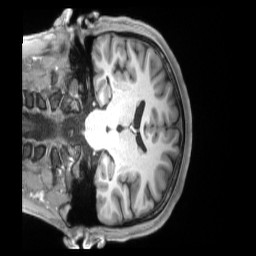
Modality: T1w
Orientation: coronal
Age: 23
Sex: male
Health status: ill
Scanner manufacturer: siemens
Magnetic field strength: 3 T
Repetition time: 2.2 s
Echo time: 0.00157 s